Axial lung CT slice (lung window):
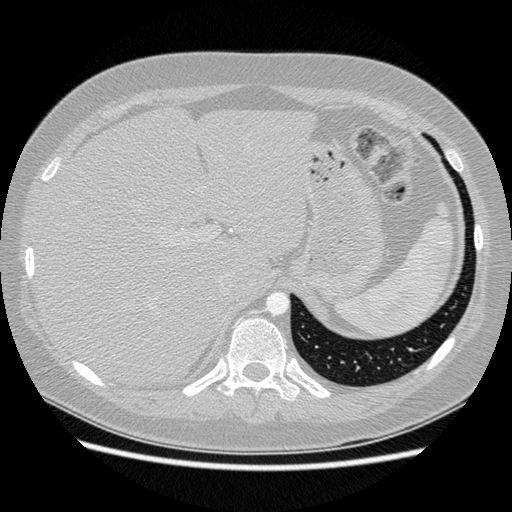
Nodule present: no